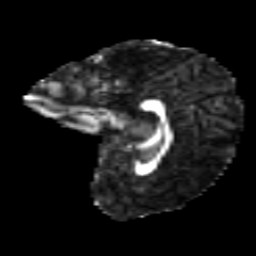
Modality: FA
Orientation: sagittal
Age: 9
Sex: female
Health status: ill
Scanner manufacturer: ge
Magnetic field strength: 3 T
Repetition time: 6.752 s
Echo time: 0.079 s